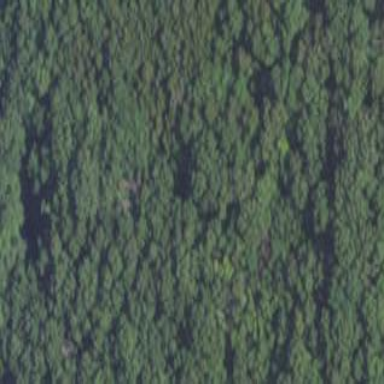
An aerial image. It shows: Mixed woodland area with variety of leaf types and cycles.